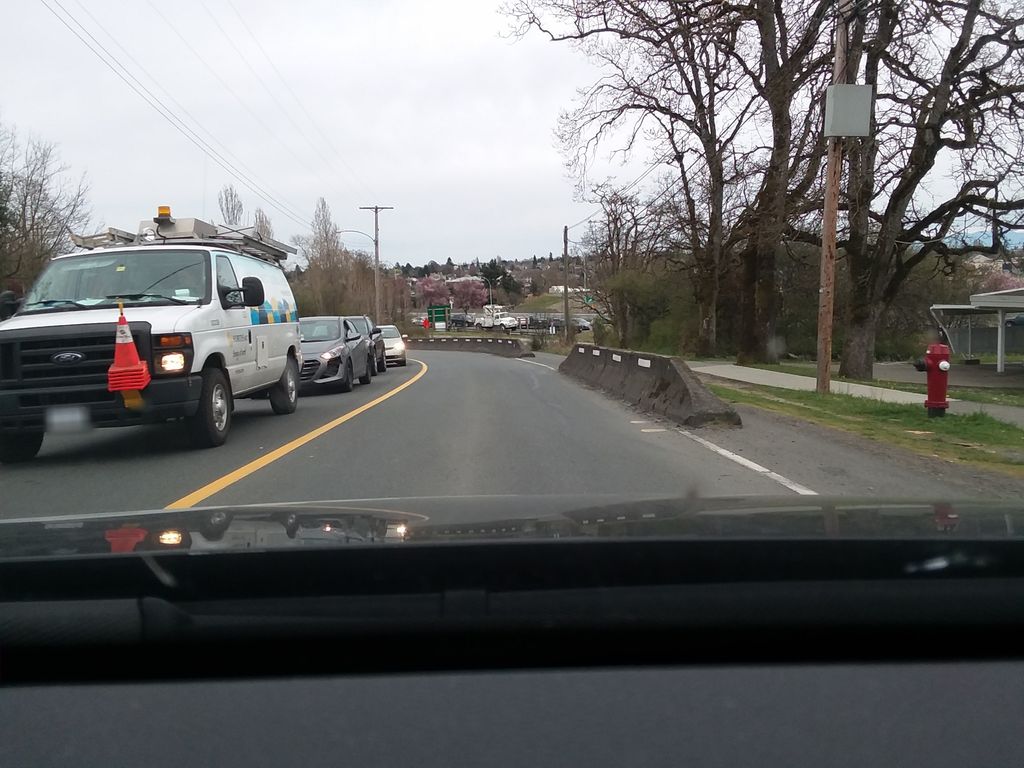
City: victoria